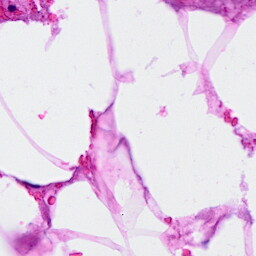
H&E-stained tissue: Breast